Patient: sex M, age 66
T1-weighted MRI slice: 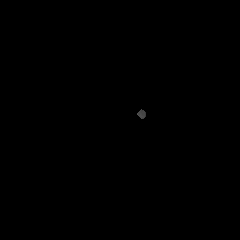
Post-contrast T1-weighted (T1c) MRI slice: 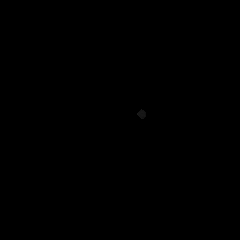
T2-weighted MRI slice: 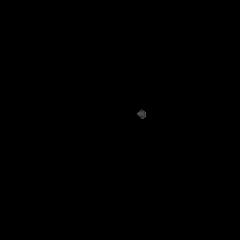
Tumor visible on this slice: no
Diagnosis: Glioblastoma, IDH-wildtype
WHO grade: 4